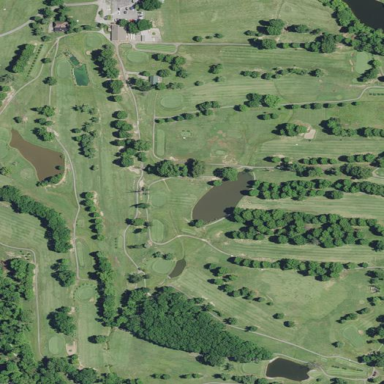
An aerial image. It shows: Row of deciduous trees lining golf course.